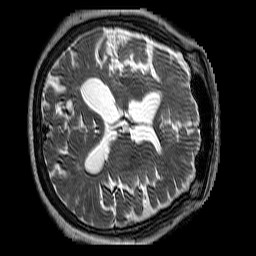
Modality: T2w
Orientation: axial
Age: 70
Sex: female
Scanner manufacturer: siemens
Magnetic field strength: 3 T
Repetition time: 3.2 s
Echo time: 0.213 s